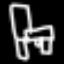
Label: chair